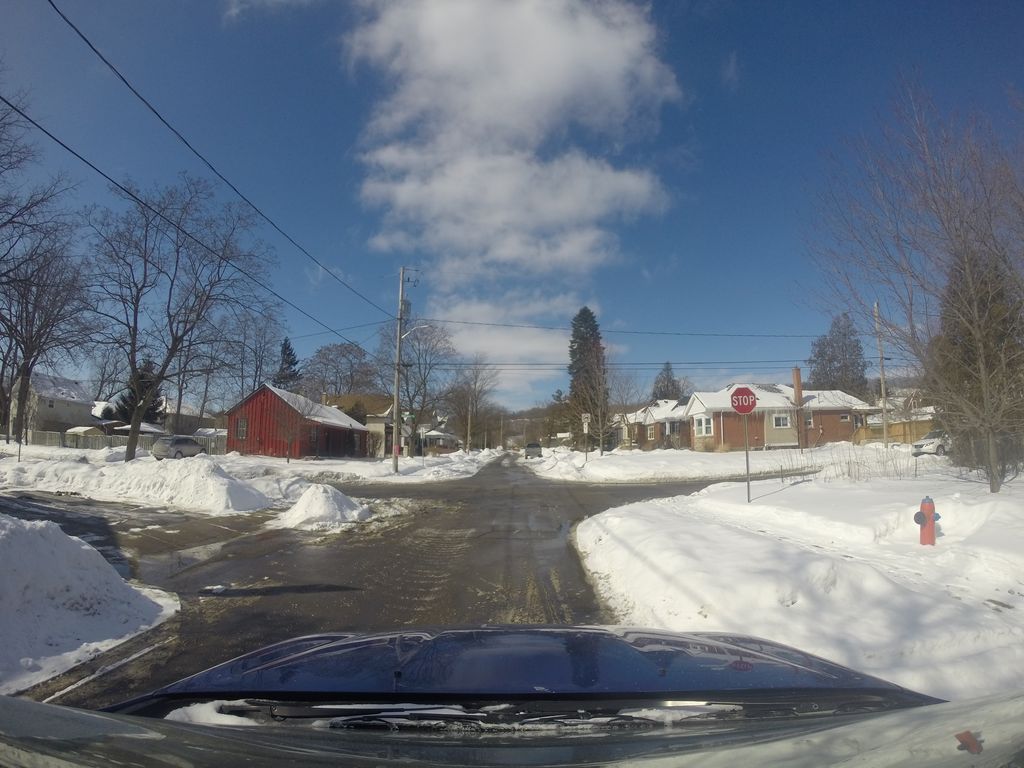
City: hamilton